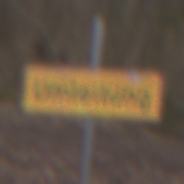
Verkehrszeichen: Umleitungsankuendigung
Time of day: MorningAfternoon
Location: Outdoor (Nature)
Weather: Overcast
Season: Autumn
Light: Natural